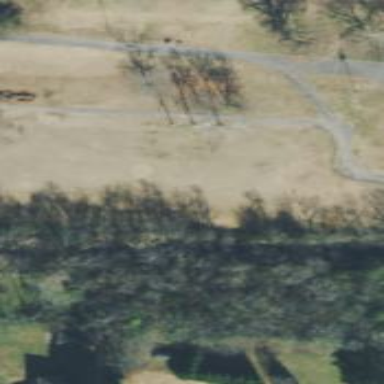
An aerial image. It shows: View of golf hole.